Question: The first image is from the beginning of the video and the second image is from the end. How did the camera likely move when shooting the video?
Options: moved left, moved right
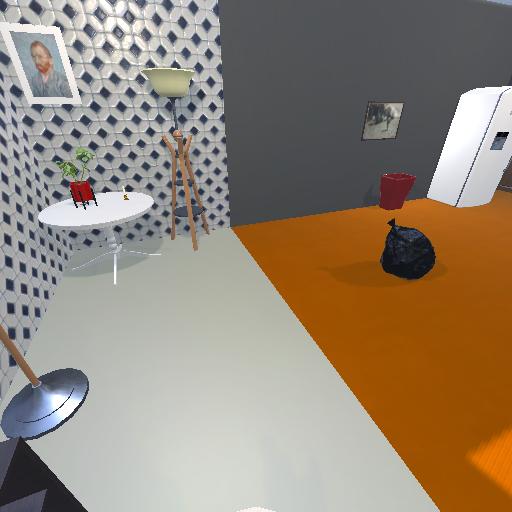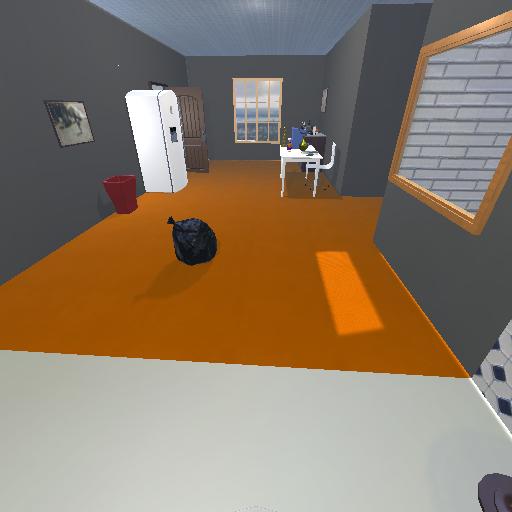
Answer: moved left